Question:
the large glyph all on the left . small glyph on the right with vertical allignment.
all the button are generated on the code.
this is my code using c# for winform showing
'RibbonPageGroup pagGroup = new RibbonPageGroup(); BarButtonItem barButtonItem = new BarButtonItem(); pagGroup.ItemLinks.Add(barButtonItem);e'
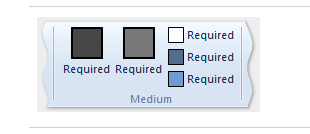
Answer: You should add your <URL>:
'''
// ribbonPageGroup1
ribbonPageGroup.ItemLinks.Add(barButtonItem1);
ribbonPageGroup.ItemLinks.Add(barButtonItem2);
ribbonPageGroup.ItemLinks.Add(barButtonItem3, true); // begin group
ribbonPageGroup.ItemLinks.Add(barButtonItem4);
ribbonPageGroup.ItemLinks.Add(barButtonItem4);
'''
Use the <URL> for specific bar items:
'''
barButtonItem3.RibbonStyle = DevExpress.XtraBars.Ribbon.RibbonItemStyles.SmallWithText;
'''